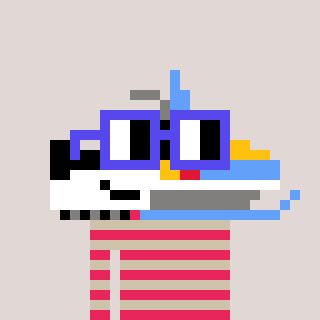
a pixel art character with square blue glasses, a snowmobile-shaped head and a bege-colored body on a warm background